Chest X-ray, PA view. Patient: 34 years old, sex F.
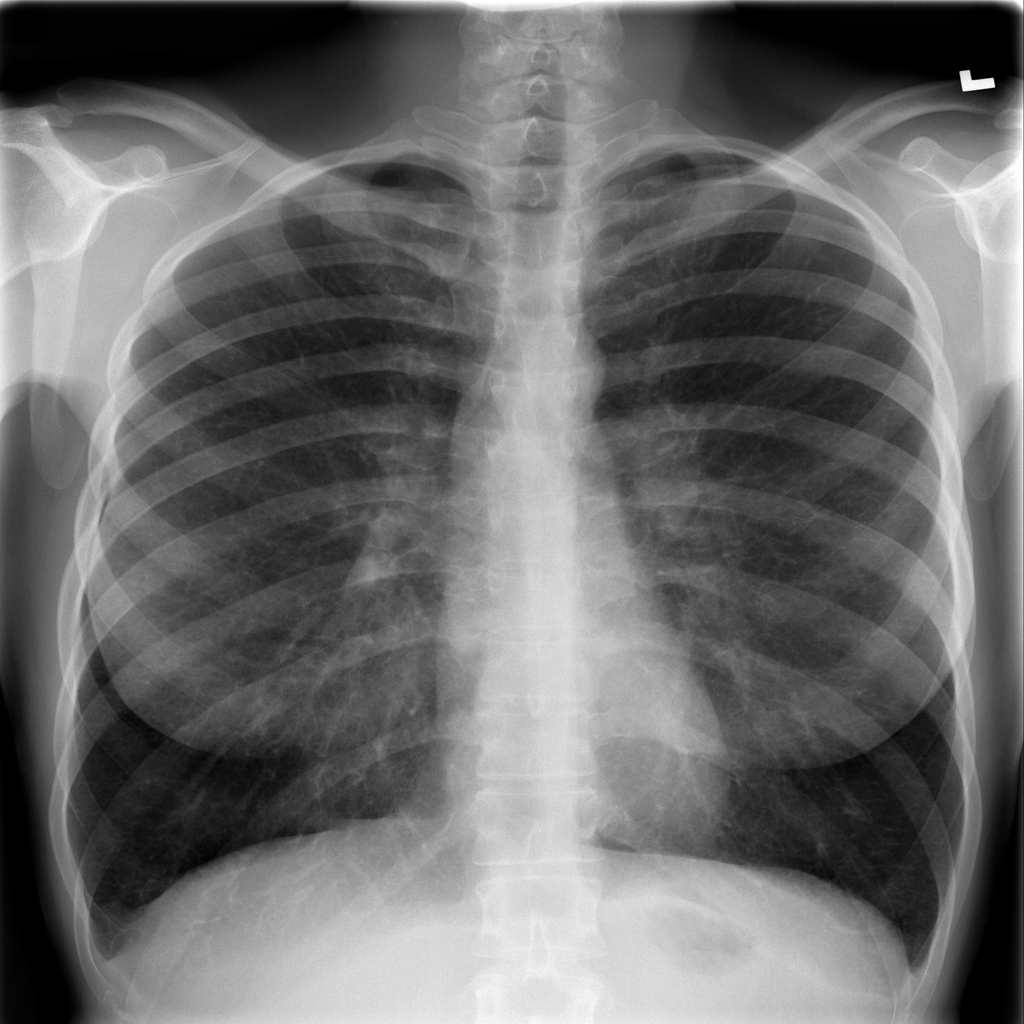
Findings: No Finding